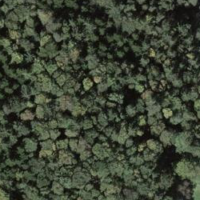
EUNIS habitat code: 41
Species observed at this site:
Hippocrepis emerus
Fagus sylvatica
Daphne laureola
Cephalanthera rubra